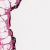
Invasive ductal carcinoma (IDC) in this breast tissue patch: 0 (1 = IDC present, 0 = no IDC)